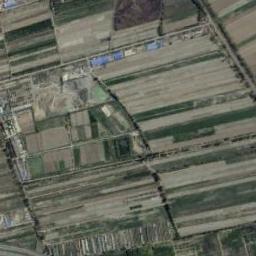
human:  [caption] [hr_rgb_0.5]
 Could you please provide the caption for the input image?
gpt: There are some green and bare rectangular farmland .

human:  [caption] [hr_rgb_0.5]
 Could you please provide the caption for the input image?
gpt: There are many different crops in rectangular farmlands .

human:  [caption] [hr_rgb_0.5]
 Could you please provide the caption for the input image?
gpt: Lots of rectangular farmlands of different colors and sizes are on the ground and some makeshift houses are surrounded by these farmlands .

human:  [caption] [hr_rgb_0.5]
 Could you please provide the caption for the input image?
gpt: Many dense green and tan mixed rectangular farms of different sizes .

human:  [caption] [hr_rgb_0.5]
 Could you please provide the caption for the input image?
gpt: There are many yellow rectangular farmlands and some buildings .